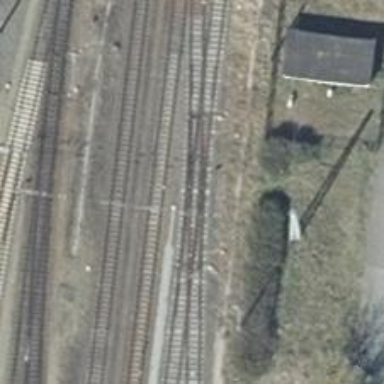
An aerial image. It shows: Railway switch.